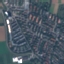
Land use / land cover: Residential